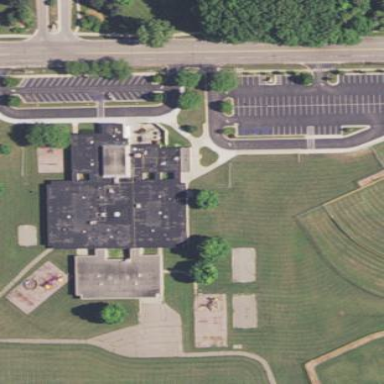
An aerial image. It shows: School building.